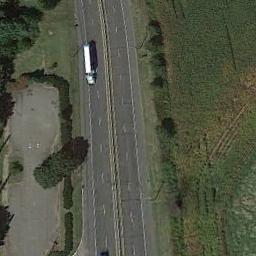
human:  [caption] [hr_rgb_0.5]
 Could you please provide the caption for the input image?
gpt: There is a large green lawn around the freeway and there is a car on the freeway .

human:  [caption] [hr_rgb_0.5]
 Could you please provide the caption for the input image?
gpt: A straight freeway is an open area on one side and on the other side is a lawn .

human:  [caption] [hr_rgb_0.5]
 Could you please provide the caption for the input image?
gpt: There are few cars on the motorway .

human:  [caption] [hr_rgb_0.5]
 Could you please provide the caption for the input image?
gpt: The freeway goes through the grass with a car .

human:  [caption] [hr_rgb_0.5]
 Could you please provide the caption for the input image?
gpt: There are green lawns and some bushes beside the freeway .